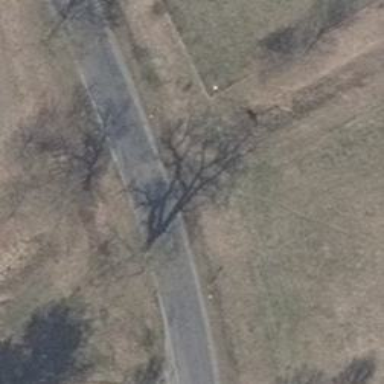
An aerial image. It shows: Secondary road with asphalt surface.